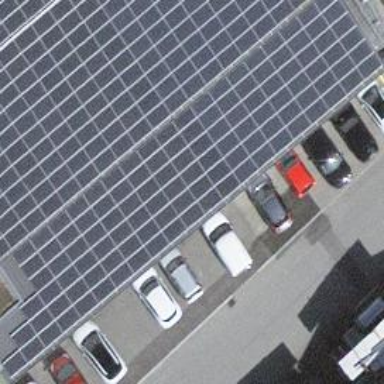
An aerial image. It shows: Solar power generator utilizing photovoltaic technology with solar photovoltaic panels.